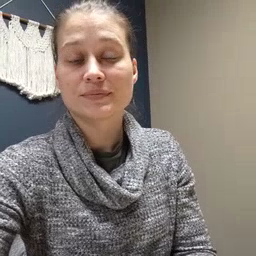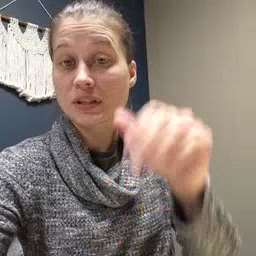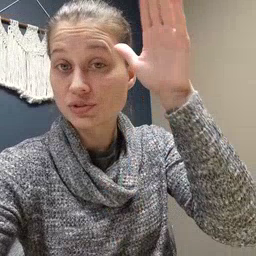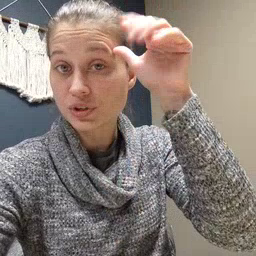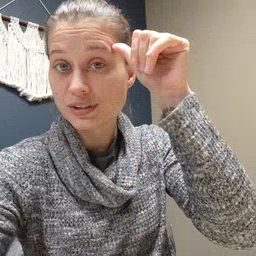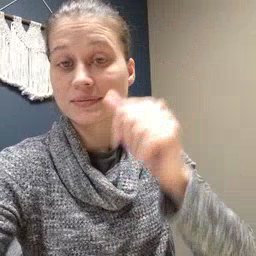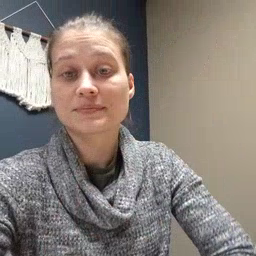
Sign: donkey